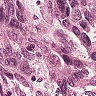
Metastatic tissue present: yes